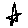
Label: star